Question: I'm using 'MiniDumpWriteDump' with 'MiniDumpNormal' parameter to dump call stack in SEH exception handler. When I open the dump in VS, I can't see the callstack. I did see it with the same code two days ago when I started experimenting with dumping. I've changed something, and I don't understand what. This is a debug build (and I even saw call stack from a release build all right). I can see call stack fine in the debugger, if I put the breakpoint at 'MiniDumpWriteDump' call. I can see call stack after opening the dump in VS, if the dump wasn't written from within the exception handler.
What can be the cause of stack not showing up?
<URL>
P. S. I compile with /EHa. Also tried disabling C++ exceptions at all (that definitely worked two days ago). And, of course, .pdb files are generated fine.
P. P. S. And this is what I mean by saying "call stack is not showing up".

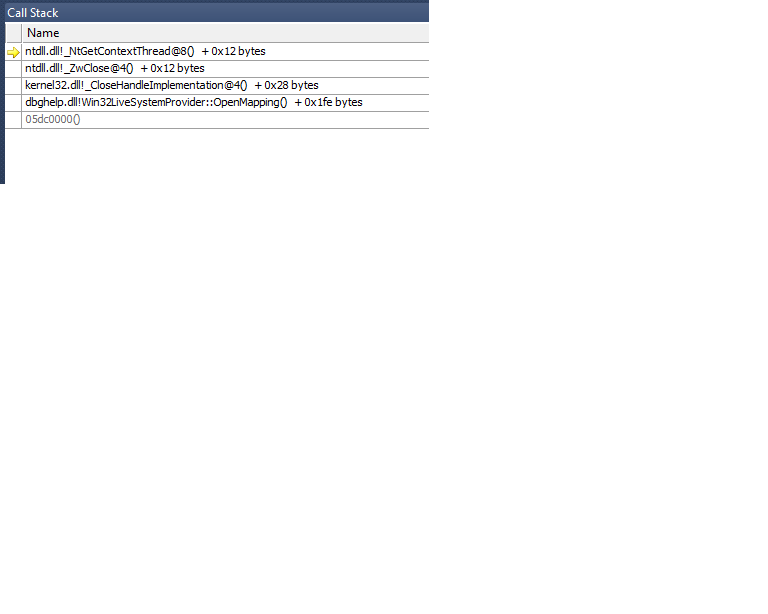
Answer: In some circumstances, the debugger is not able to reconstruct the whole stack.
In this case, you need to open the dump with WinDbg and reconstruct the stack manually.